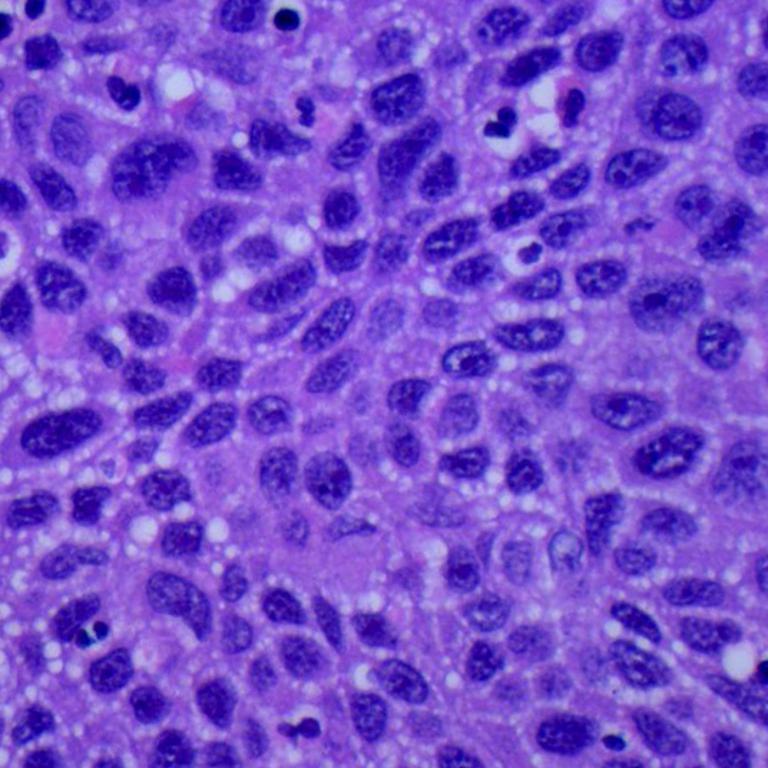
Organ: lung
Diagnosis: squamous carcinomas